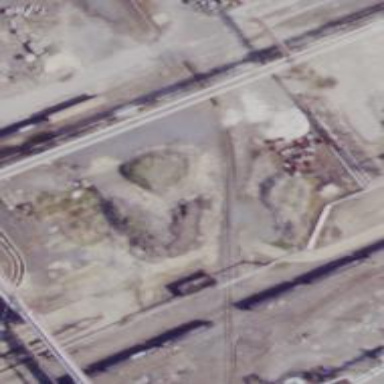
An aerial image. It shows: Abandoned spur railway.